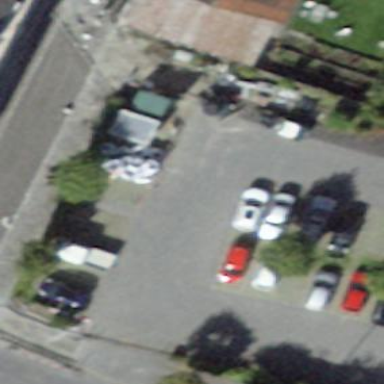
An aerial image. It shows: Parking space specifically designated for buses.